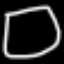
Label: square